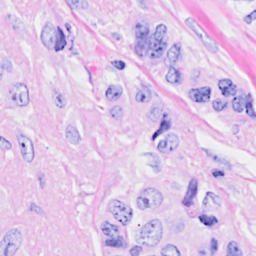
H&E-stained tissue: Breast